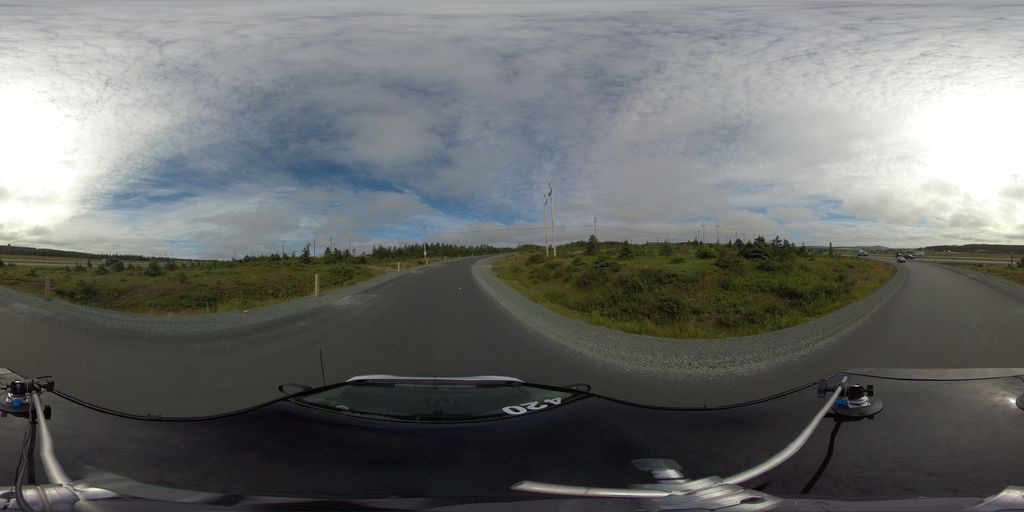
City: st_johns